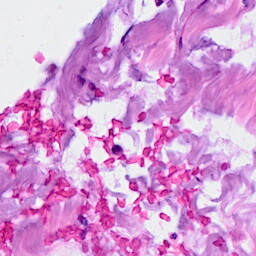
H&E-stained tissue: Breast